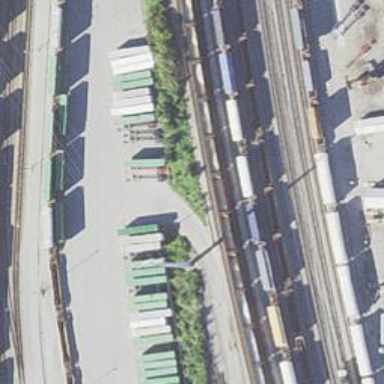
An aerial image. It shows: Railway yard in service.